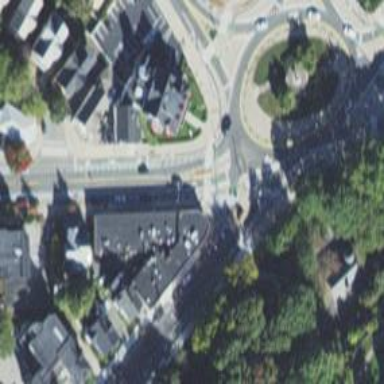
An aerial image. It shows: Secondary road with asphalt surface leading to roundabout.